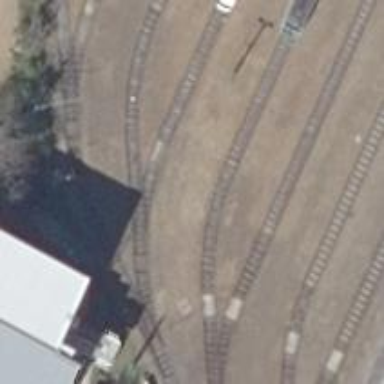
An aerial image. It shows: Railway switch.